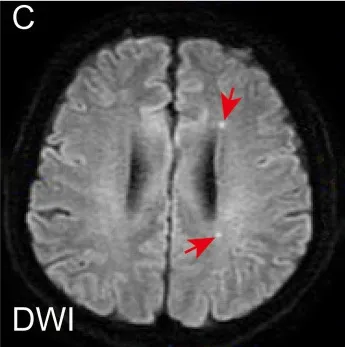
Magnetic resonance imaging and magnetic resonance angiography of the patient's brain. Diffusion-weighted (DWI) sequence revealed multiple acute or subacute lacunar infarcts in bilateral frontoparietal watershed areas (A-C).
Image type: radiology (mri)